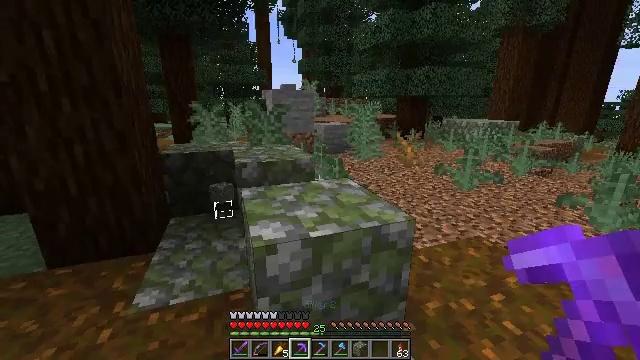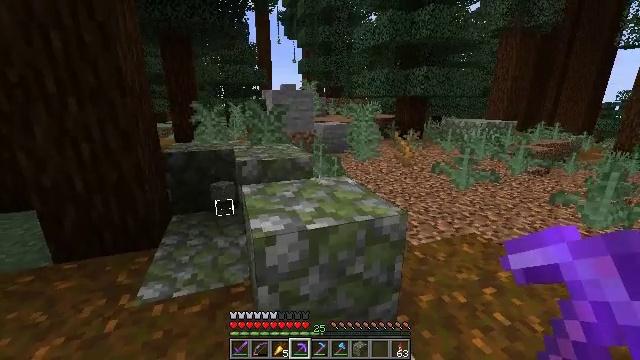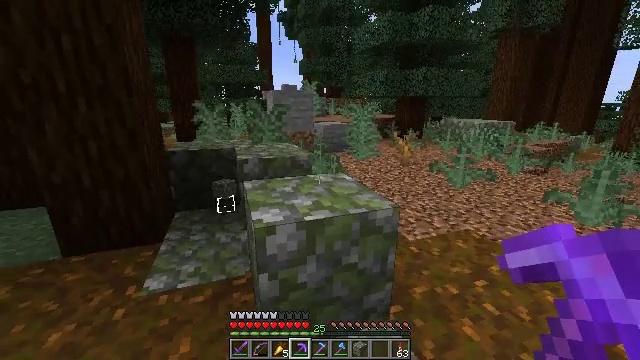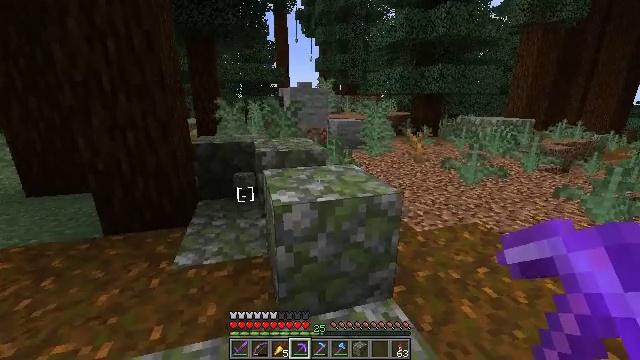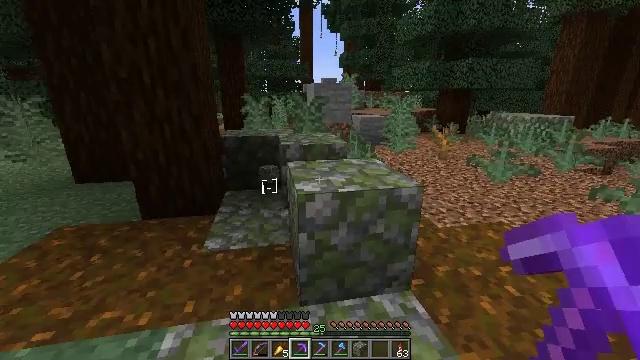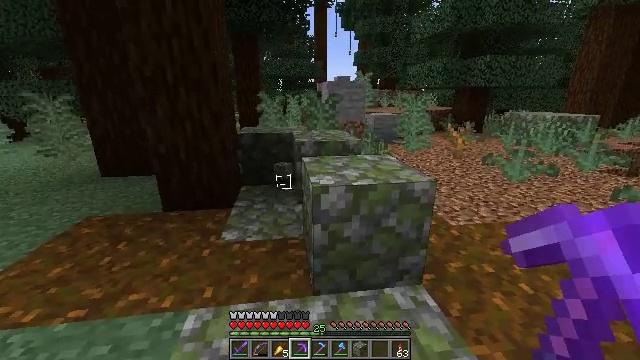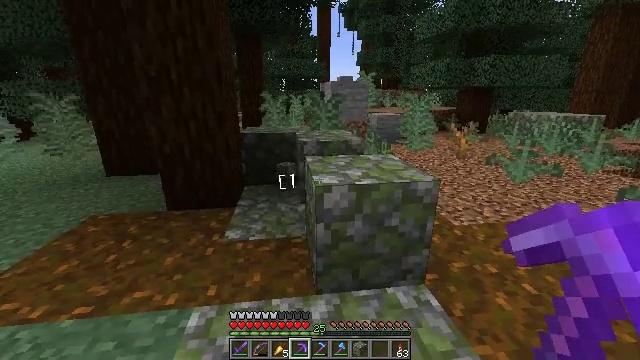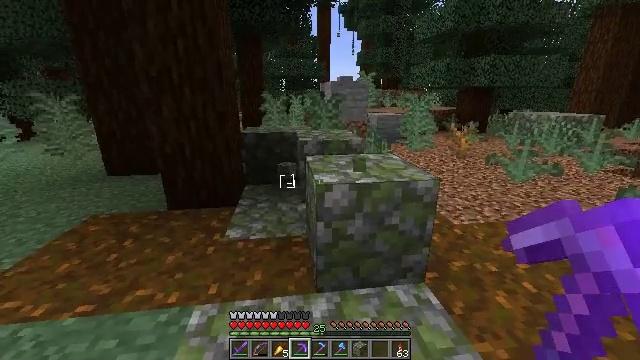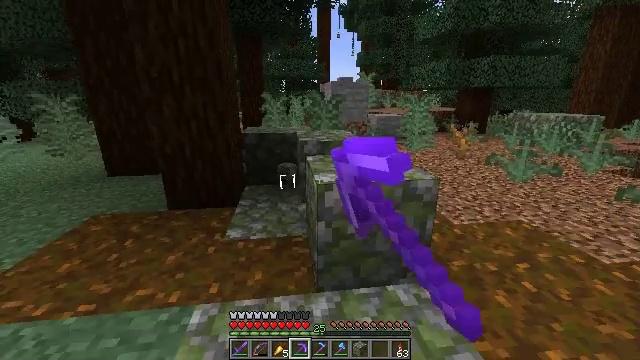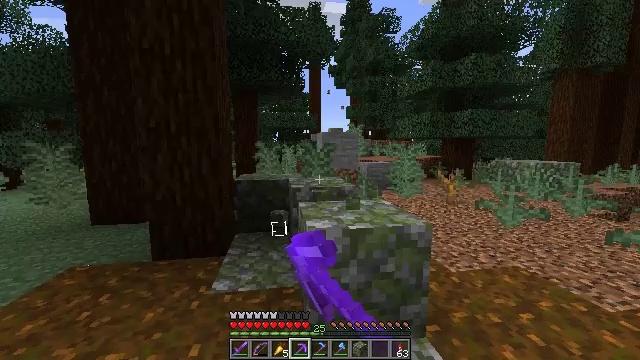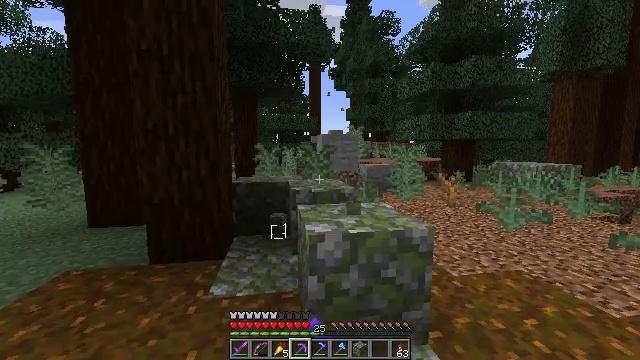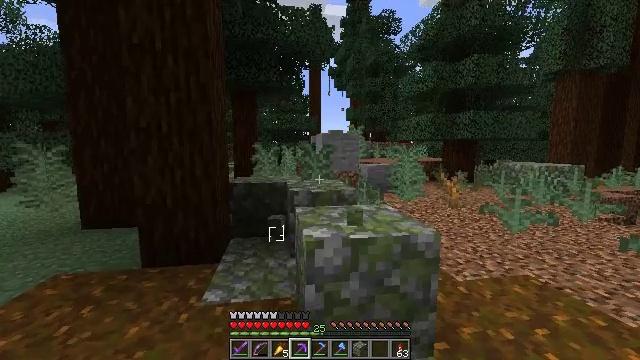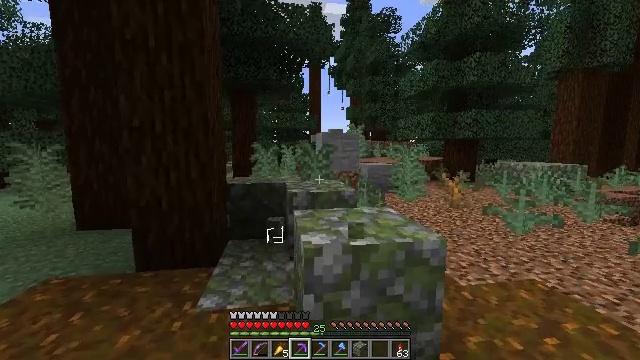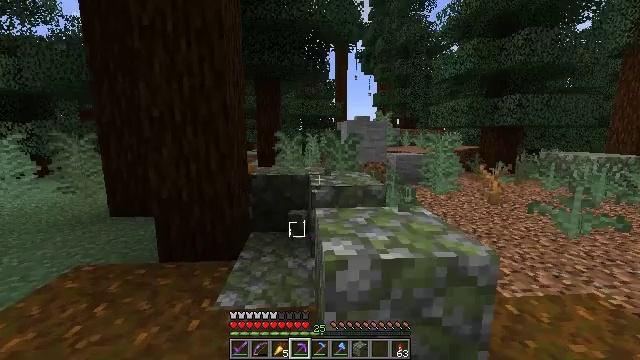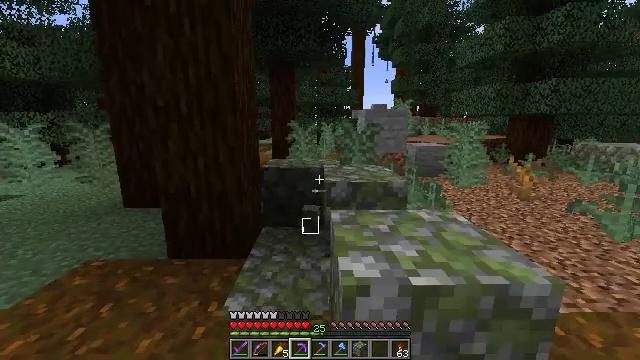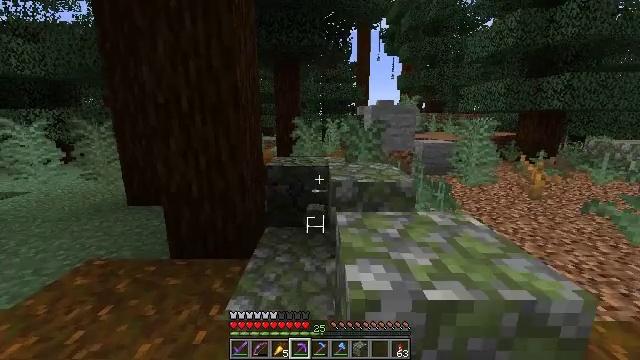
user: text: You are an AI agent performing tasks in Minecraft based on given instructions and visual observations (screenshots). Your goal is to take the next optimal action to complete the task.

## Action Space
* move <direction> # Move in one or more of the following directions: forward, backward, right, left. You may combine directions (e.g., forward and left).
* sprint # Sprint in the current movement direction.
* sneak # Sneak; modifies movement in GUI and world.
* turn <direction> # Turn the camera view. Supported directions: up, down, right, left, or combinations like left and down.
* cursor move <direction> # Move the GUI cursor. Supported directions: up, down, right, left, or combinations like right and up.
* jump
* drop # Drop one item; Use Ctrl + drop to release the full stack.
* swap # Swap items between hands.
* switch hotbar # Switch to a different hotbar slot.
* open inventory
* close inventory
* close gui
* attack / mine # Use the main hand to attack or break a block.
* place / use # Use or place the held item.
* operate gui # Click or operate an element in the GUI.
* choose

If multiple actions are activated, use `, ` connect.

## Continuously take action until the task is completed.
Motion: motion action
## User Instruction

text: Extract mossy cobblestone using a pickaxe.
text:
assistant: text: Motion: move back
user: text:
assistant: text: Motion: move back
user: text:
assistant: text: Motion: turn left
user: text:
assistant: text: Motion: turn left
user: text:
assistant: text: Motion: turn left
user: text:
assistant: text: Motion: no_op
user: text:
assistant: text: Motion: attack / mine
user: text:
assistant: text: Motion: attack / mine
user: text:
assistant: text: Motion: turn right and up, attack / mine
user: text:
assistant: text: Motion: move forward, attack / mine
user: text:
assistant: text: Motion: move forward, attack / mine
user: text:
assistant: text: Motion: move forward, attack / mine
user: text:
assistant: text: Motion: move forward, turn left and down, attack / mine
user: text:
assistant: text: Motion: move forward, turn left and down, attack / mine
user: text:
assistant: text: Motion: move forward, turn left, attack / mine
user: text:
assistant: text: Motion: move forward, attack / mine
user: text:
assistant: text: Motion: move forward, attack / mine
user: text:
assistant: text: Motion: attack / mine
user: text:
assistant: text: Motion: attack / mine
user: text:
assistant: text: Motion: move back, turn right, attack / mine
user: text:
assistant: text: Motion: move back, turn right, attack / mine
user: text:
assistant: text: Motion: move back, attack / mine
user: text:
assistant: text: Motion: move back, attack / mine
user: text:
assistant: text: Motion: move back, attack / mine
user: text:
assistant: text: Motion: move back, attack / mine
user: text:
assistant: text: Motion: move back, attack / mine
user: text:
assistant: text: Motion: move back, attack / mine
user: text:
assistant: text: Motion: attack / mine
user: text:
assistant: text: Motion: attack / mine
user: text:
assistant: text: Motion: attack / mine